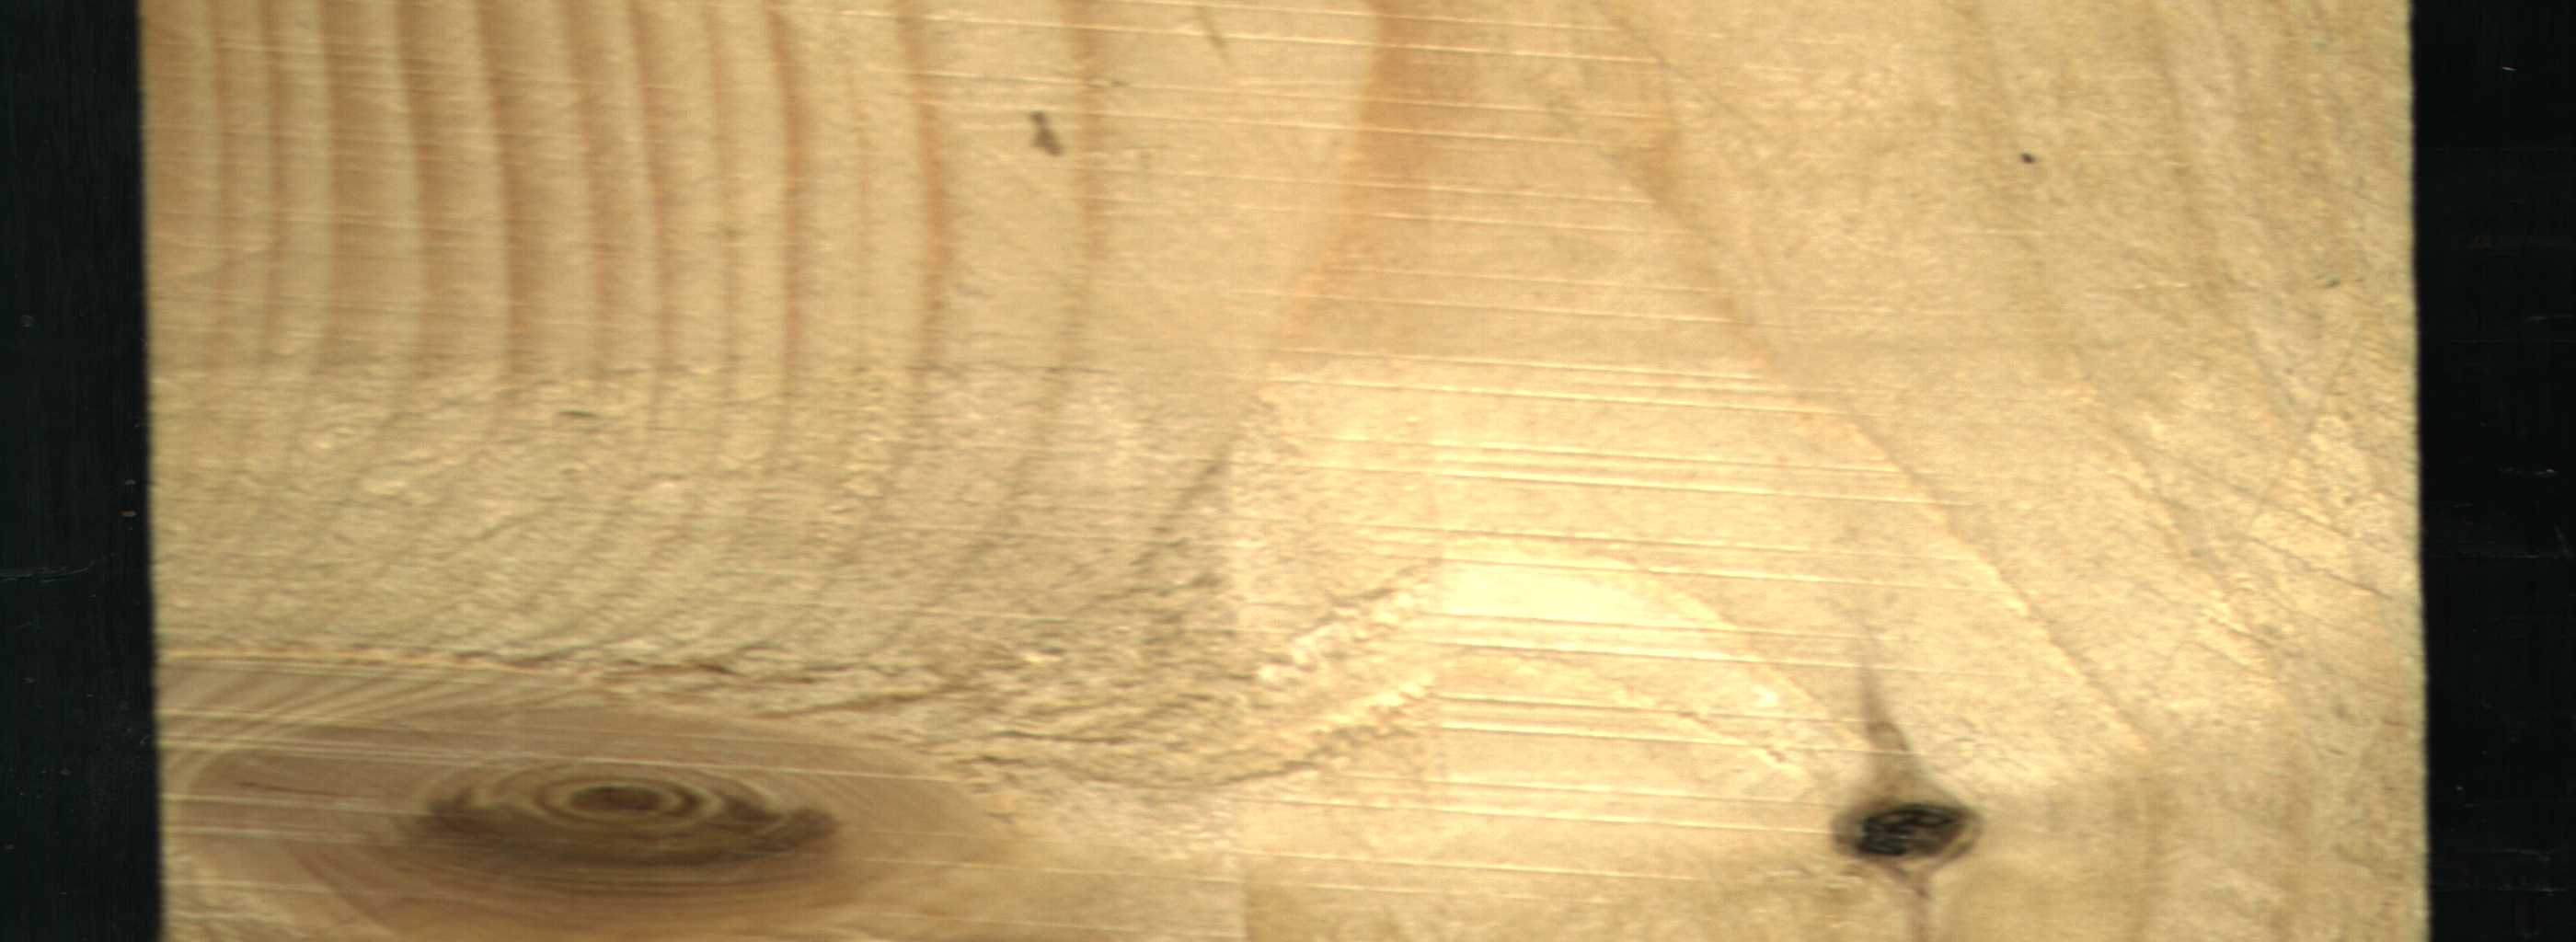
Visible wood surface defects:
Dead_Knot
Live_Knot